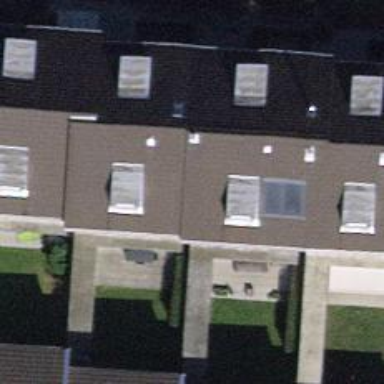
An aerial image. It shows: Small solar photovoltaic panel generator on the roof of building.